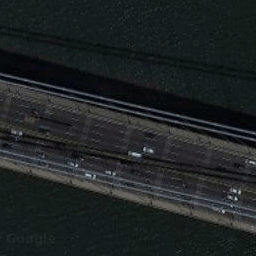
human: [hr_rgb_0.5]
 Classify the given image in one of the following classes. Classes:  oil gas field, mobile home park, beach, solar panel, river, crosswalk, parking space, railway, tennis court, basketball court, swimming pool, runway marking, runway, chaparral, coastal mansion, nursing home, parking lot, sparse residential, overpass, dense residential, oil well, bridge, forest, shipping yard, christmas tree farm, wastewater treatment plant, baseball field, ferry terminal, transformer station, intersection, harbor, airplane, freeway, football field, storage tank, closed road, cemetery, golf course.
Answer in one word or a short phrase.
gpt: bridge